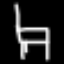
Label: chair